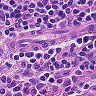
Metastatic tissue present: no